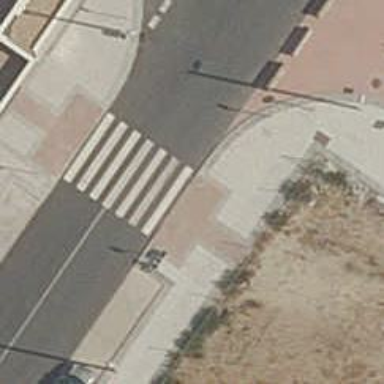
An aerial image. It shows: Uncontrolled zebra crossing on the road.